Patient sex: M
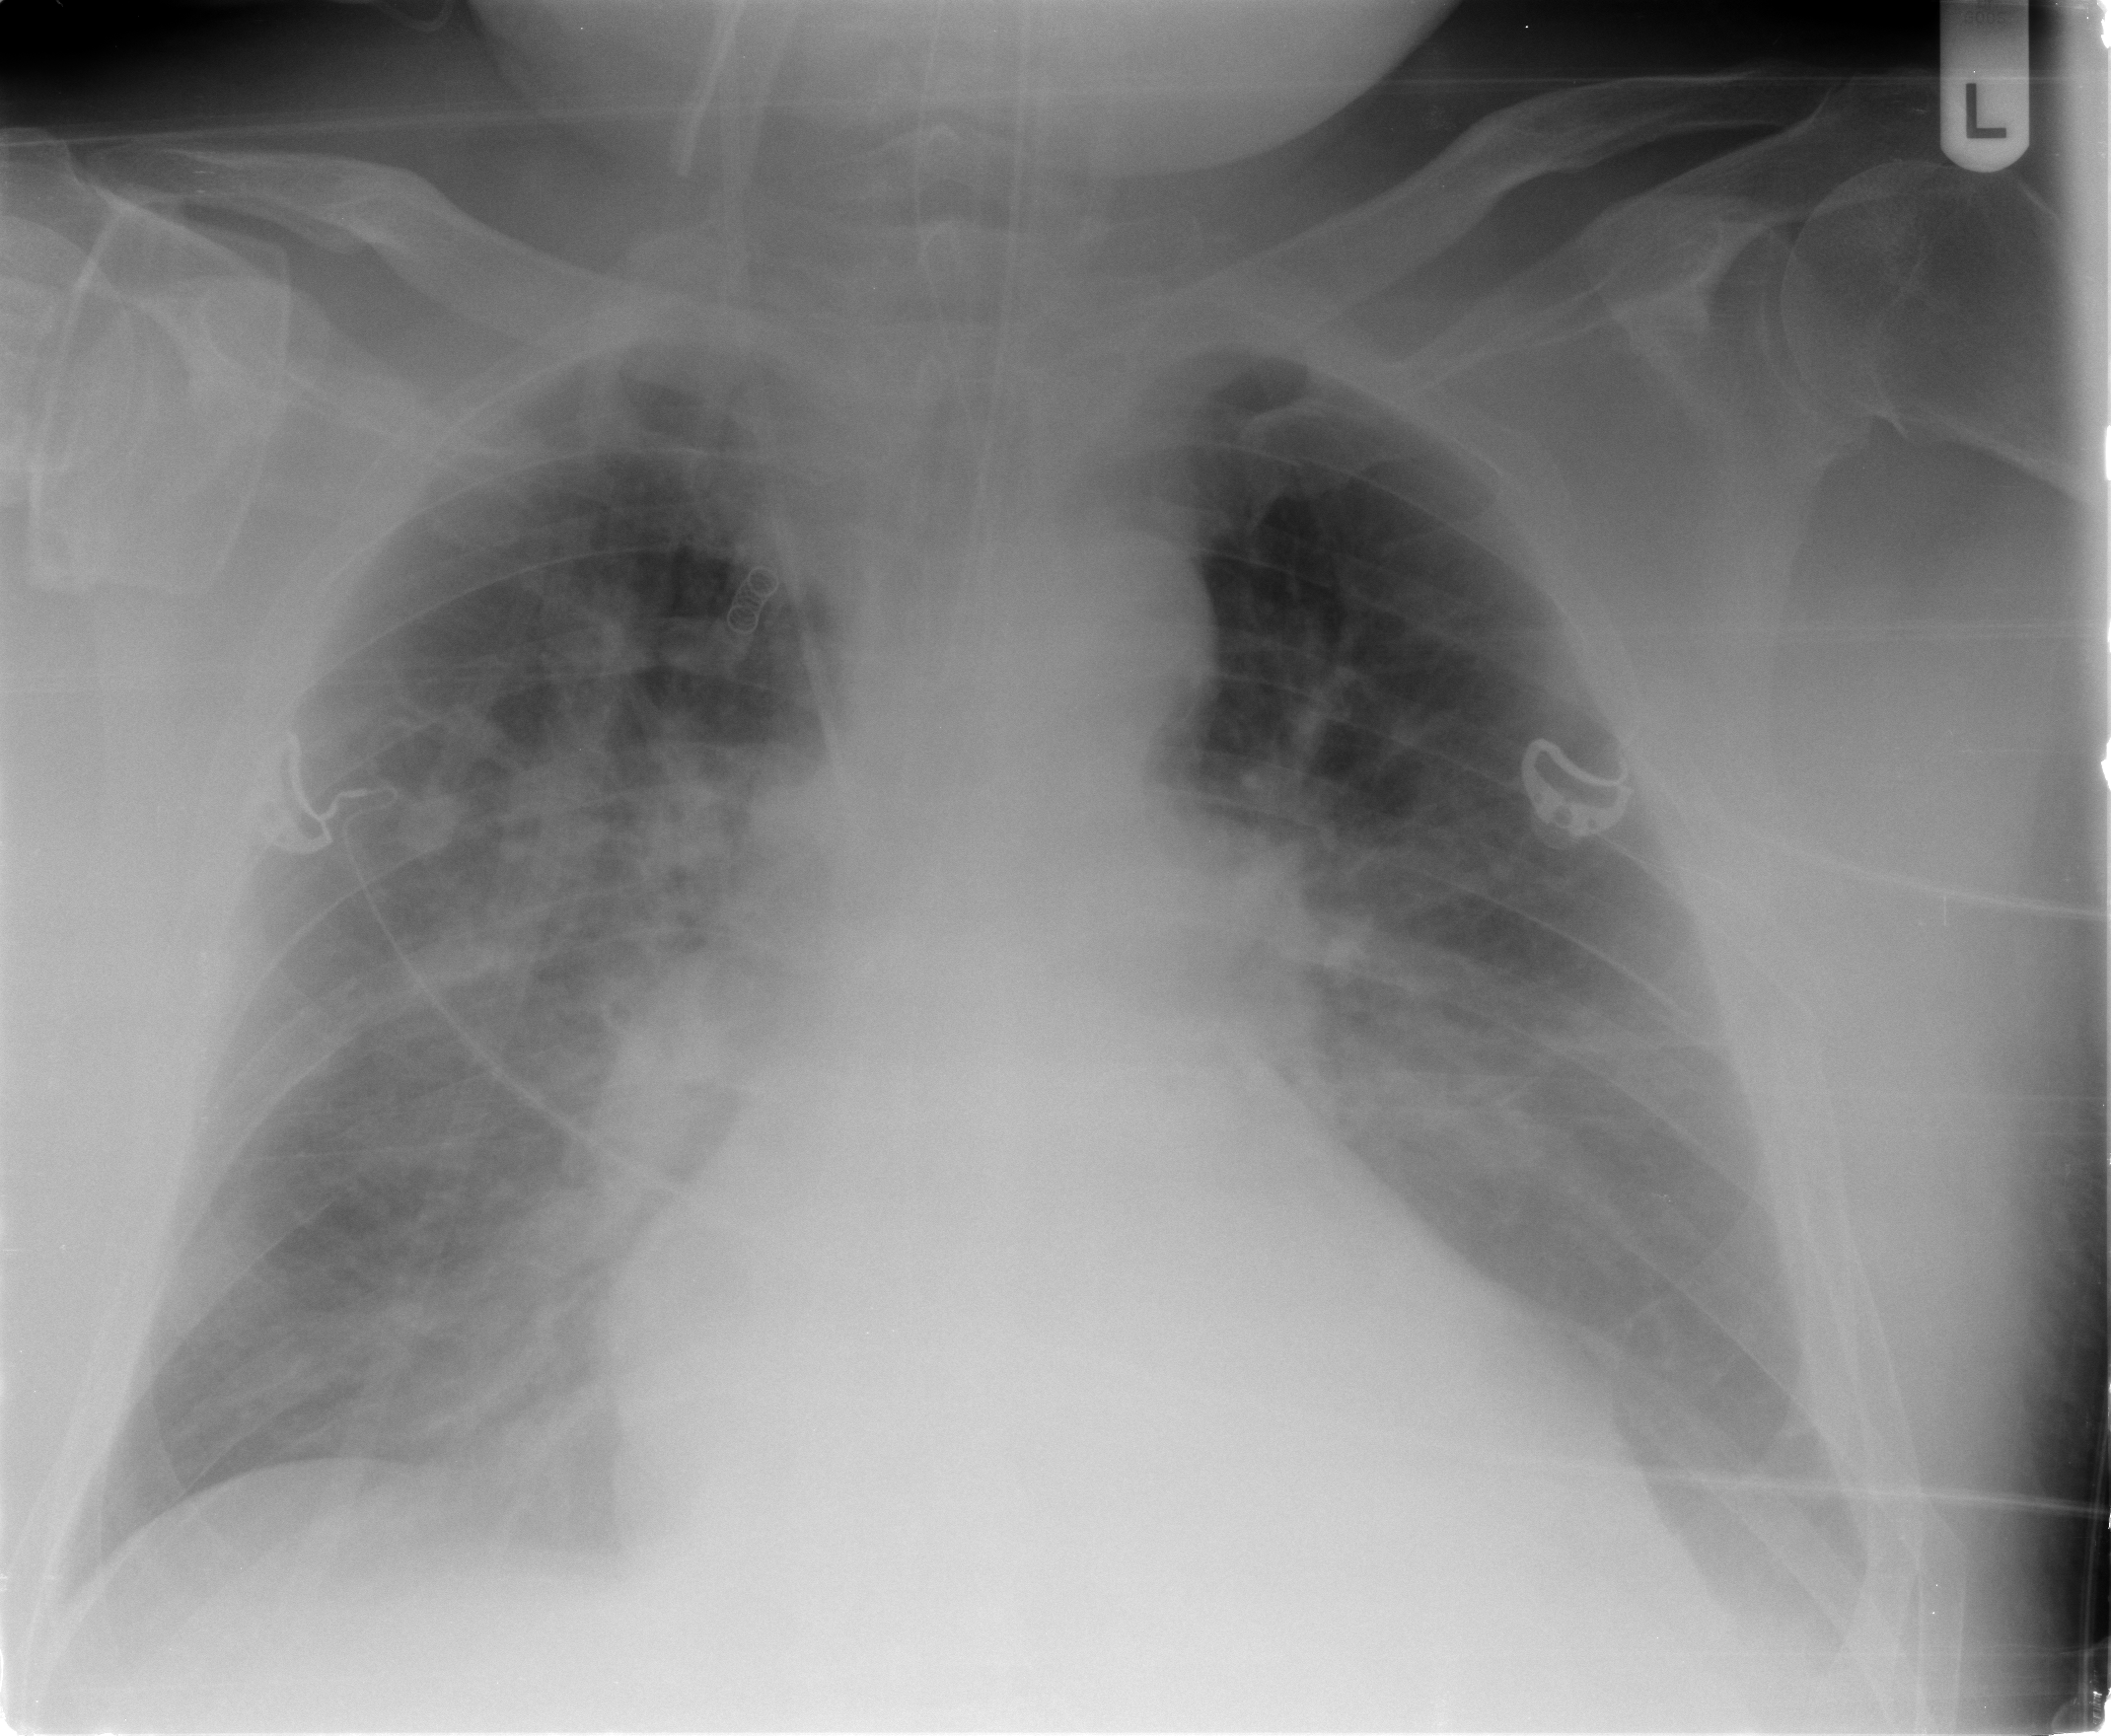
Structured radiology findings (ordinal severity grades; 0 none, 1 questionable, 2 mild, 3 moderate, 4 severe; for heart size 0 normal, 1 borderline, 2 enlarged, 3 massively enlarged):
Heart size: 2
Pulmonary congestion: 2
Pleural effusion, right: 1
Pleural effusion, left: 2
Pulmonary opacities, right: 2
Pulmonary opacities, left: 0
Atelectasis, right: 2
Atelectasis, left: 2